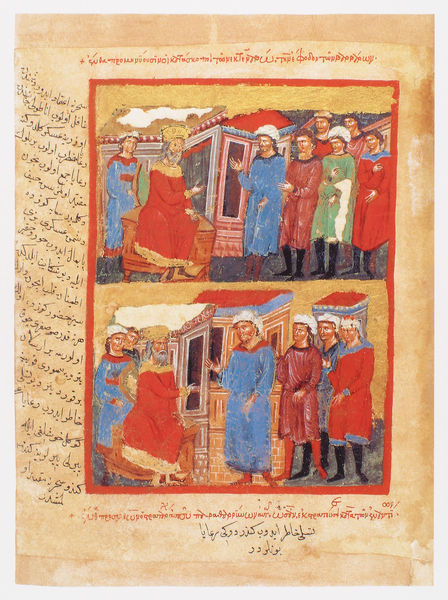
Titel: Der griechische Alexanderroman
Institution: Venedig, Hellenic Institute Codex Gr. 5
Schlagwörter: fenster, haus, rot, bart, rahmen, vollbart, häuser, gewand, gold, krone, schrift, papier, könig, buch, text, buchseite, pergament, arabisch, arabien, purpur